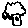
Label: tree